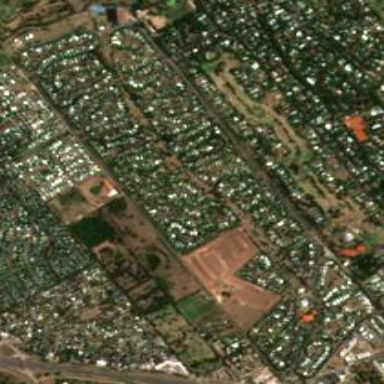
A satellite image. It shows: Gated residential area enclosed by fence.